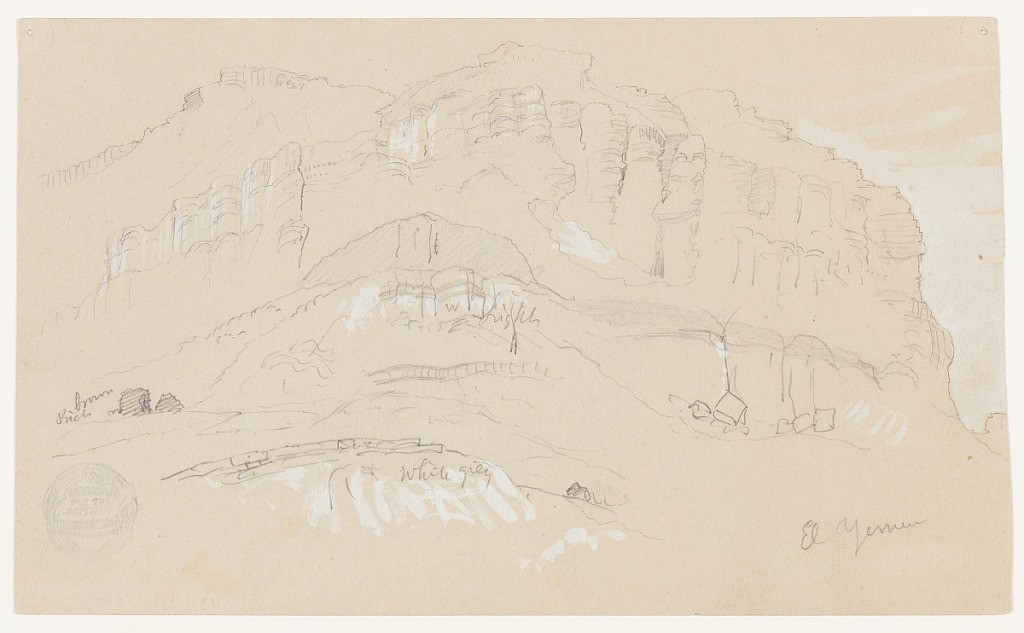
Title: Mountain View, El Yemen Valley, Palestine (Israel)
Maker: Frederic Edwin Church, American, 1826–1900
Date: February 20, 1868
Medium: Graphite and white gouache on gray wove paper; verso: graphite
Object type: Drawing
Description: Landscape sketch of a precipitous flat-topped mountain in a region known to Church as the Valley of El Yemen. Viewed obliquely, the mountain is characterized by its vertical cliffs on either side, which are made up of rounded, undulating vertical forms. Various slopes and washes are visible around the base of the mountain in middle distance. Other rocks and bluffs are shown in the foreground.

Verso: Loose landscape sketch of a boulder or rock formation in a region known to Church as the Valley of El Yemen. The rock formation dominates the composition at center, with outlines of mountain ridges in the background.